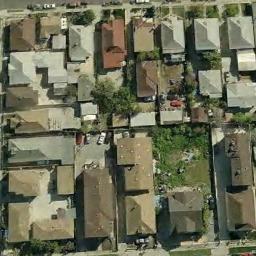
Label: dense_residential